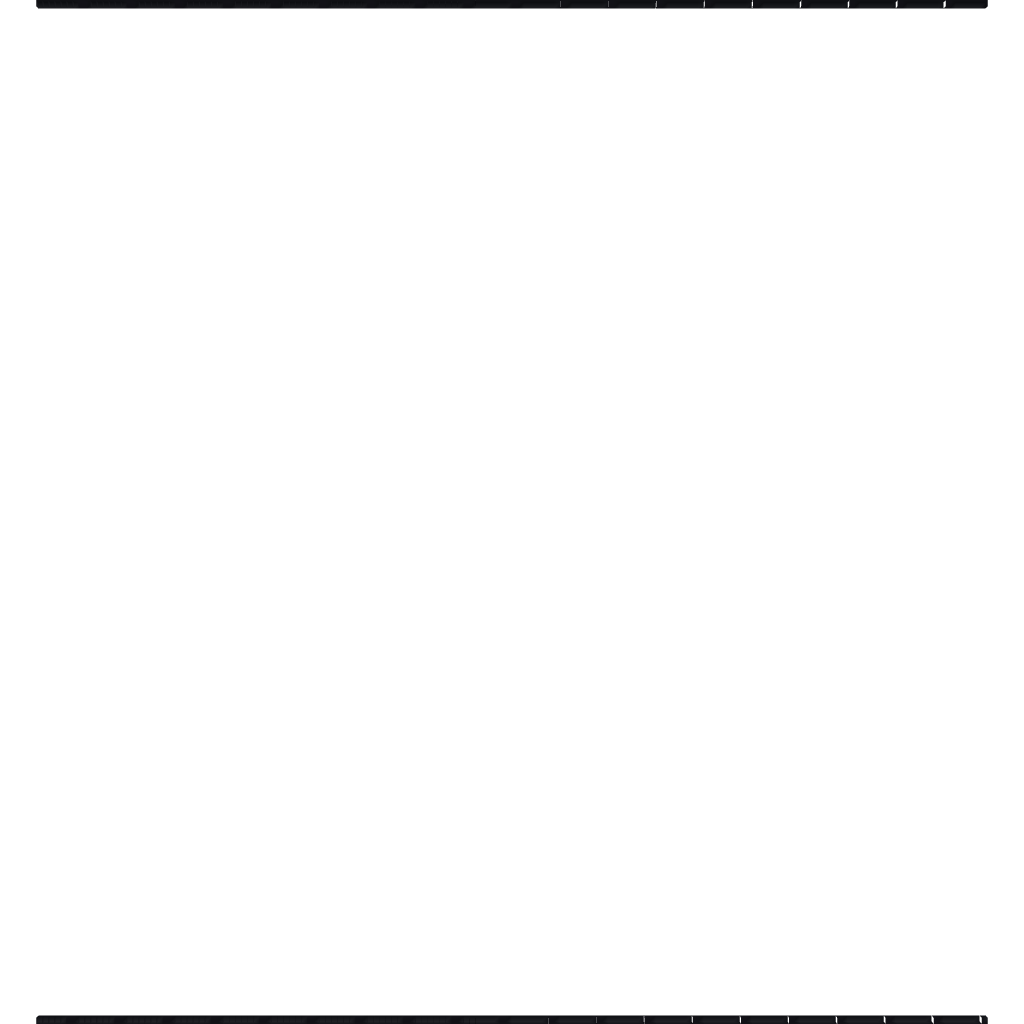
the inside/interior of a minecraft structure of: Miami Heat Logo